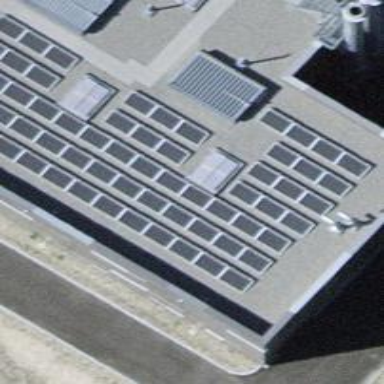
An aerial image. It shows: Solar power generator using photovoltaic method with solar photovoltaic panel types.